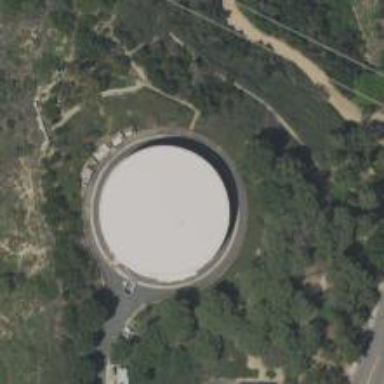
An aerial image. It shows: Building with water storage tank containing water. The tank is used for storing water.